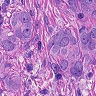
Metastatic tissue present: yes